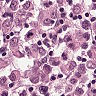
Metastatic tissue present: yes